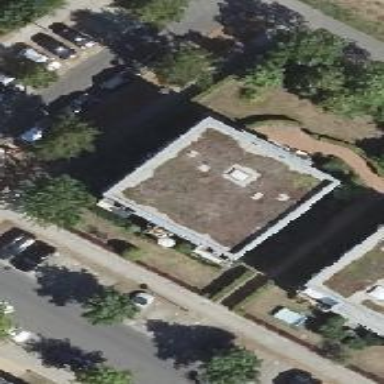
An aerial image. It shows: Apartment building with flat roof.